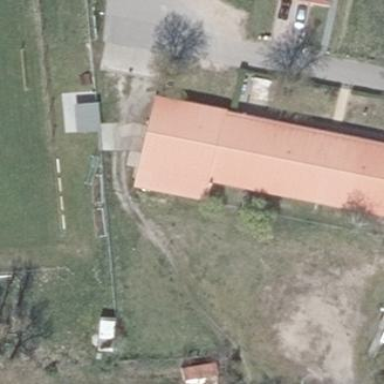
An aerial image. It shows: Kindergarten building.